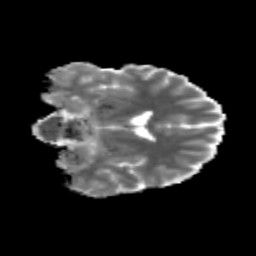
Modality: MD
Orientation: coronal
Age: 20
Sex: male
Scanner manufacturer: siemens
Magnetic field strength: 3 T
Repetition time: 3.5 s
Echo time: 0.125 s